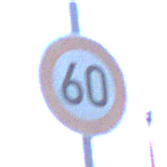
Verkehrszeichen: Geschwindigkeit60
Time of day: Dawn
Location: Outdoor (Urban)
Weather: Clear
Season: NotSpecified
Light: Natural